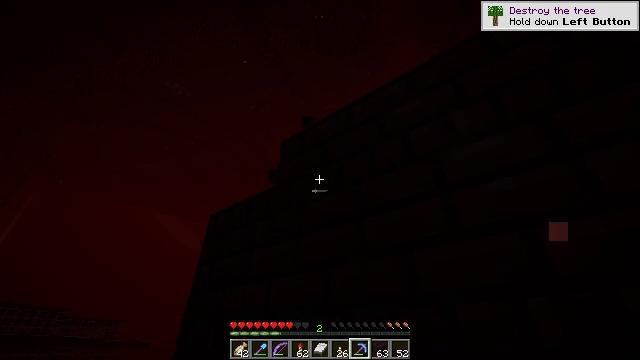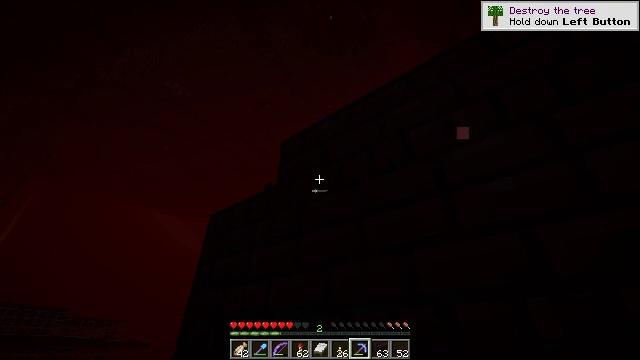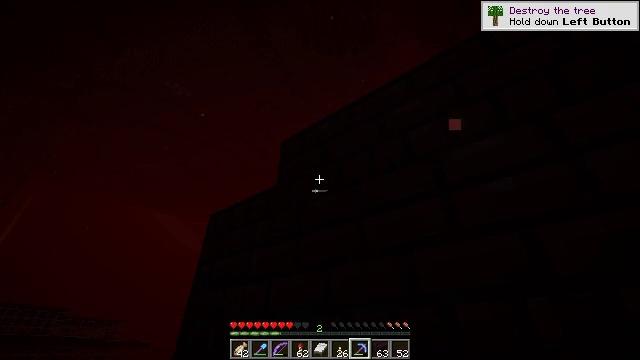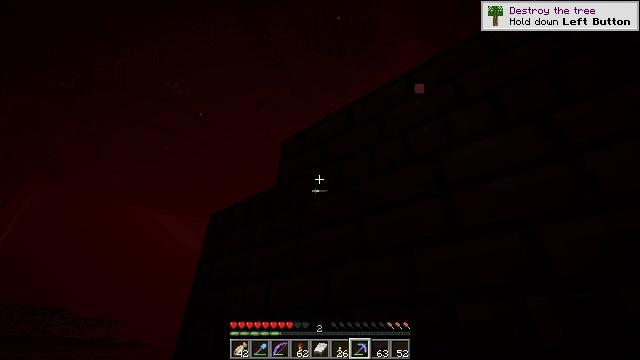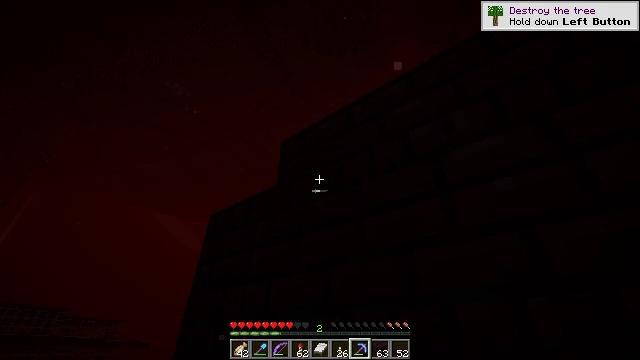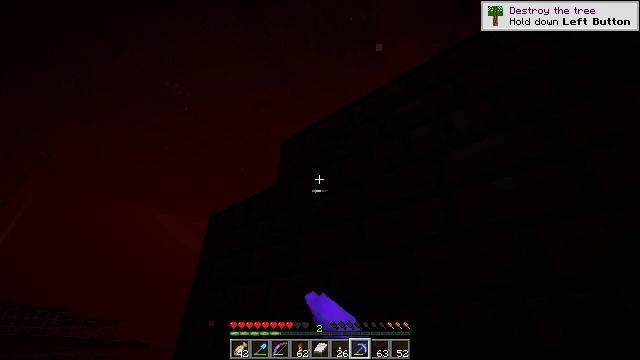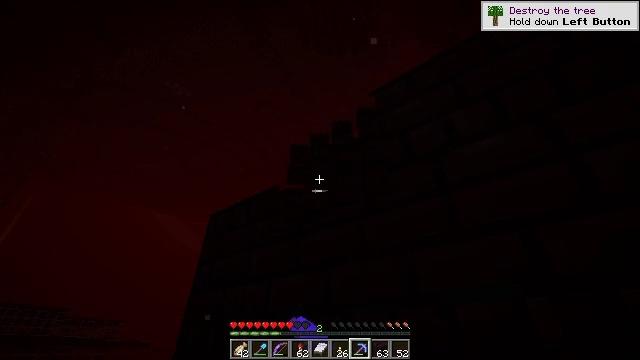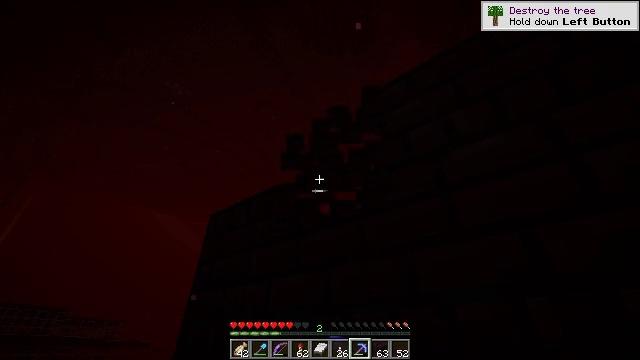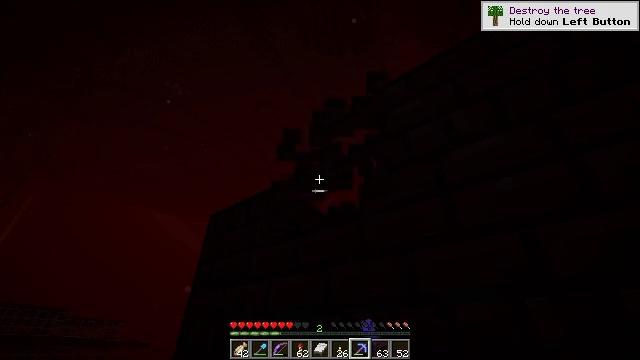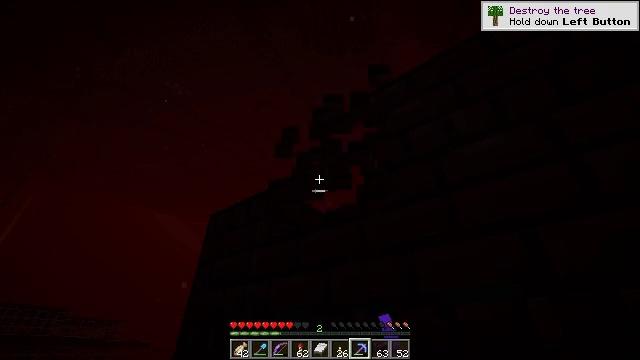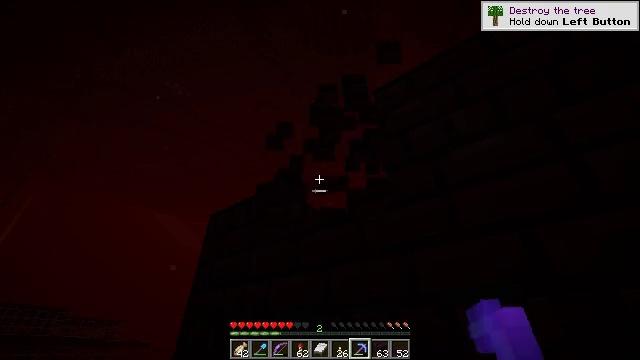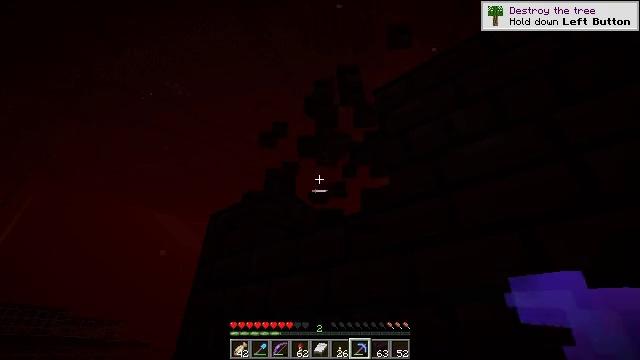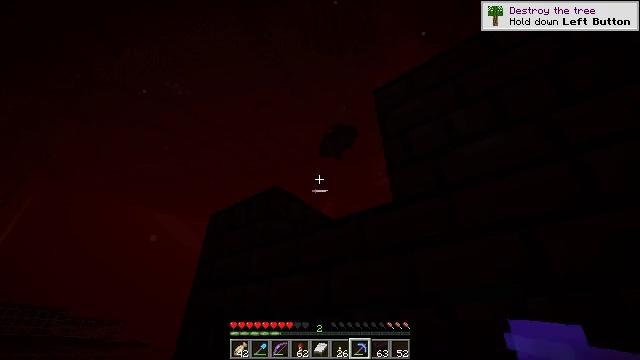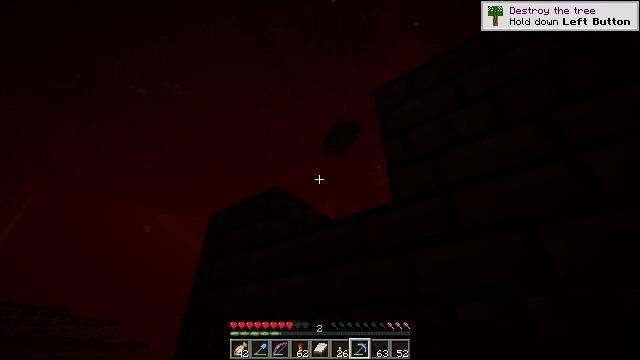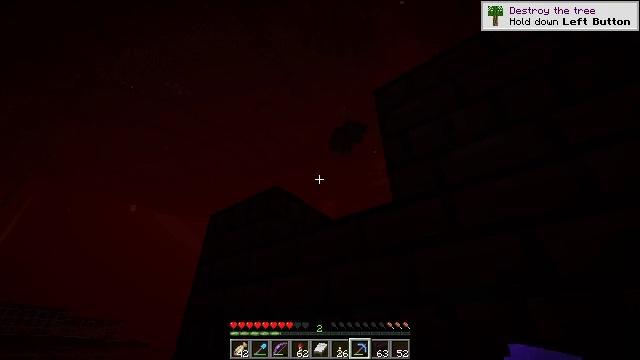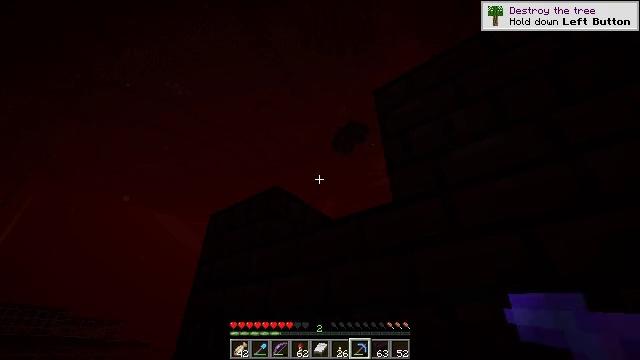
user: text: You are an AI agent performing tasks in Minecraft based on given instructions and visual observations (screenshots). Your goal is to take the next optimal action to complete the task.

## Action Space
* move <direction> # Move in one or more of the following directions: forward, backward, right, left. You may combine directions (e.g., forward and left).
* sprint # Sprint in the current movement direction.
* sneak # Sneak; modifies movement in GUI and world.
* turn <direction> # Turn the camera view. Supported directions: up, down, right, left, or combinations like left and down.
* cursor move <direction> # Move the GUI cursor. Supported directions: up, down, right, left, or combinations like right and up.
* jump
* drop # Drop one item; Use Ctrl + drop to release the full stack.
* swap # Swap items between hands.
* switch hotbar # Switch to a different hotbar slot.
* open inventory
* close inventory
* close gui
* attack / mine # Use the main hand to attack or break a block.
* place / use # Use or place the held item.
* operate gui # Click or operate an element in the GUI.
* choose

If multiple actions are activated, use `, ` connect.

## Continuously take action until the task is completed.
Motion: motion action
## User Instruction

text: Attack the nether brick slab to gather it.
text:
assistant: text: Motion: sneak
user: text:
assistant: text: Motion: sneak
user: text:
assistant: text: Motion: sneak
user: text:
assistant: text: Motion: sneak, attack / mine
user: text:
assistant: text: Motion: sneak, attack / mine
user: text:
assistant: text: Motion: sneak, attack / mine
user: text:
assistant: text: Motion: sneak, attack / mine
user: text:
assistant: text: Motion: sneak, attack / mine
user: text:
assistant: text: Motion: sneak
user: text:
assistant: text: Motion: sneak
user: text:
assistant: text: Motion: sneak
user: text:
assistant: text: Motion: sneak
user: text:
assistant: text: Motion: sneak
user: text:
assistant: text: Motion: sneak
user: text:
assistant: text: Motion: sneak
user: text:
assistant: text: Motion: sneak
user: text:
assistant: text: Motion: sneak
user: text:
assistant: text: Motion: sneak
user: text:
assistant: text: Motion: sneak
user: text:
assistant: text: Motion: sneak
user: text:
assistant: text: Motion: sneak
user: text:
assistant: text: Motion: sneak
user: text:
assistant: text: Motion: sneak
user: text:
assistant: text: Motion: sneak
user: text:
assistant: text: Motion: sneak
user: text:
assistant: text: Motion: sneak
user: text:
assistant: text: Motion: sneak, turn down
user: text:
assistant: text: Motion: sneak, turn down
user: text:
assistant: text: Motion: sneak, turn left and down
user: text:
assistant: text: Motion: sneak, turn left and down